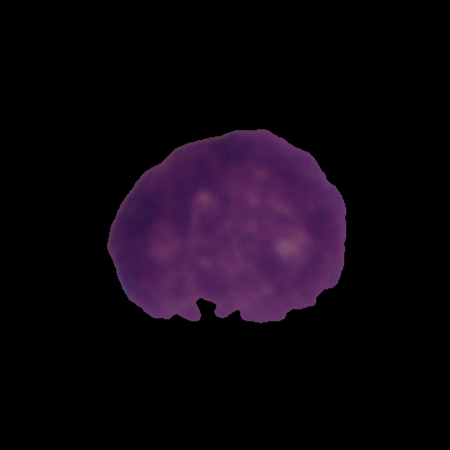
Label: cancer